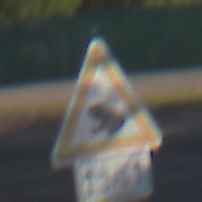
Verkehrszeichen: AmphibienwanderungRechts
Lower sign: LaengeEinerStrecke2
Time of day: MorningAfternoon
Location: Outdoor (Urban)
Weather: Clear
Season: NotSpecified
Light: Natural